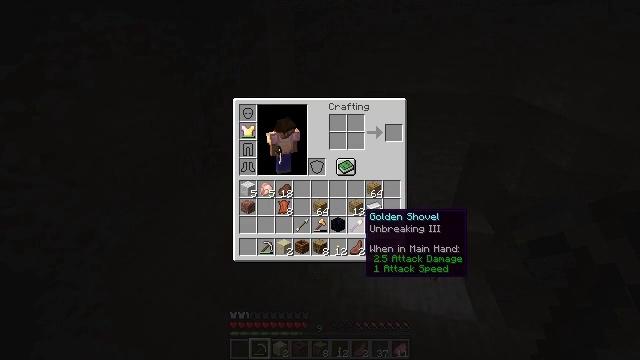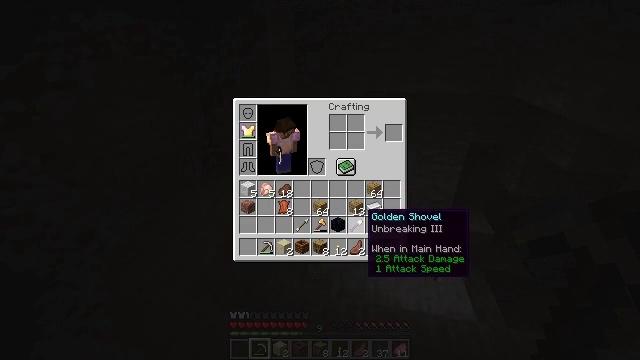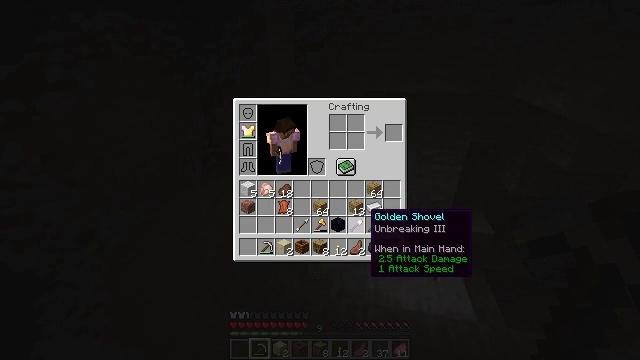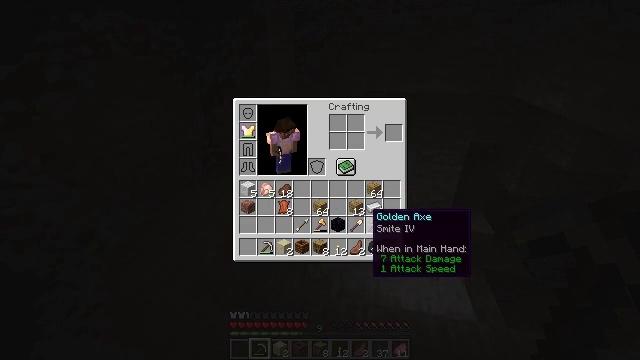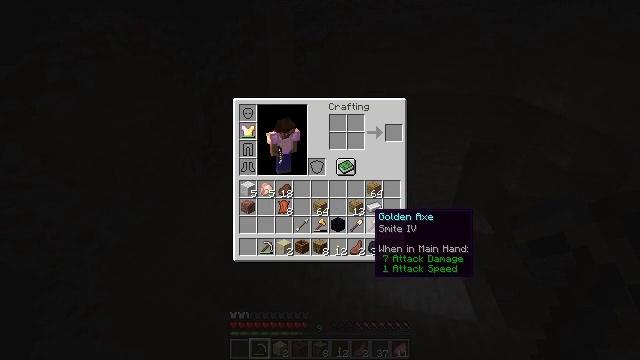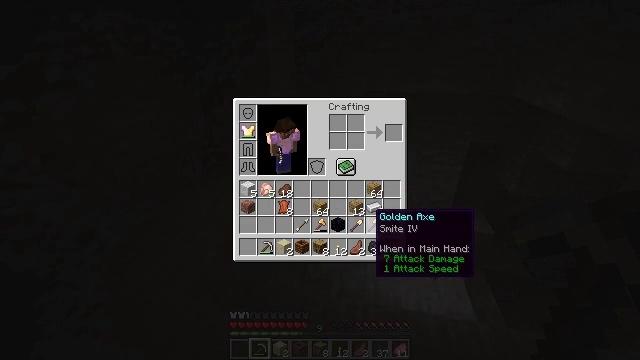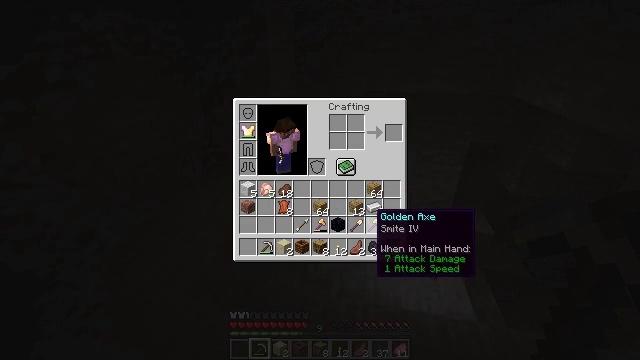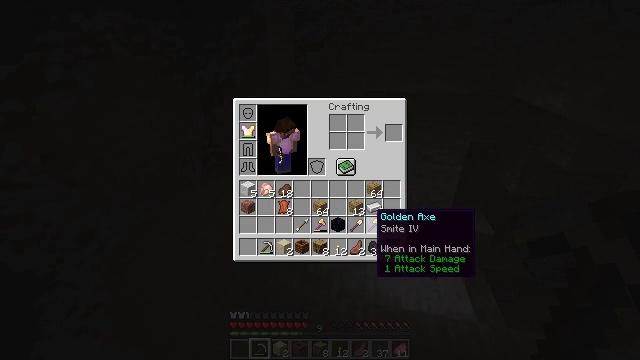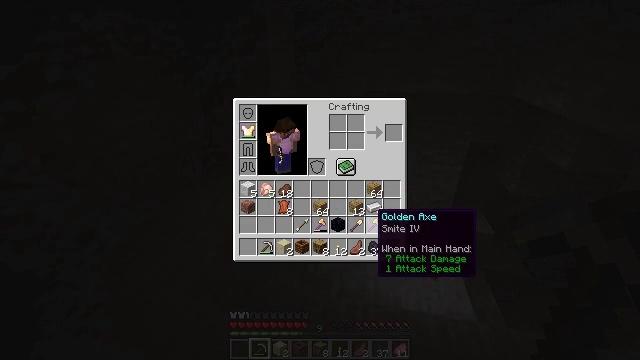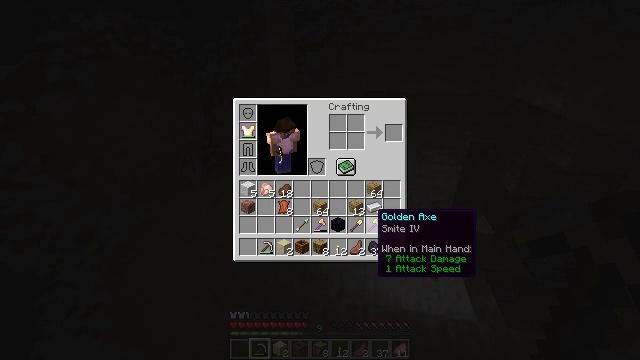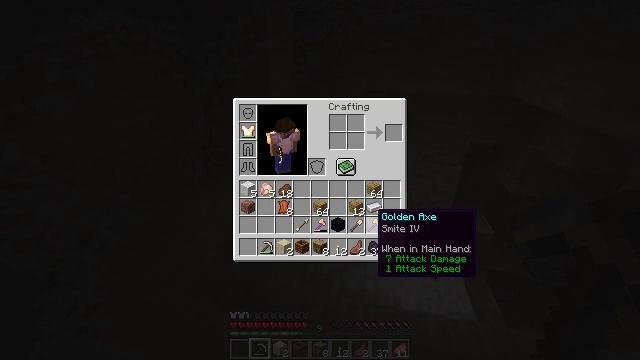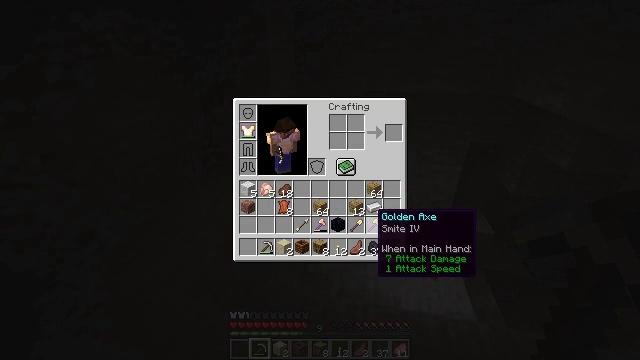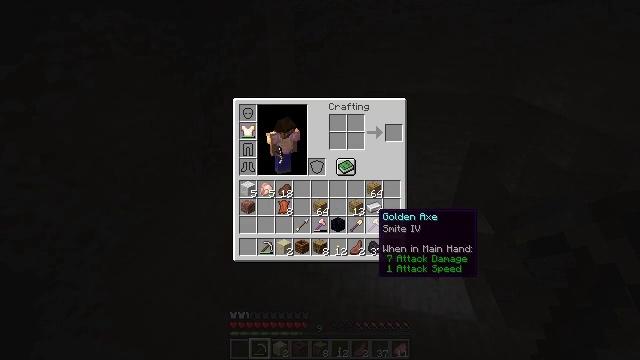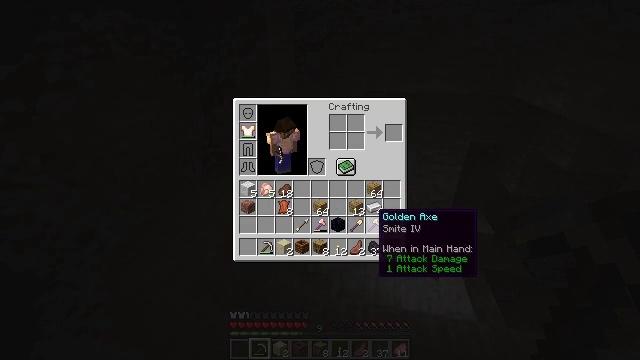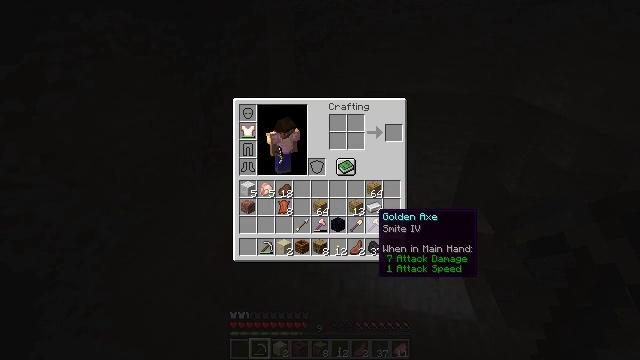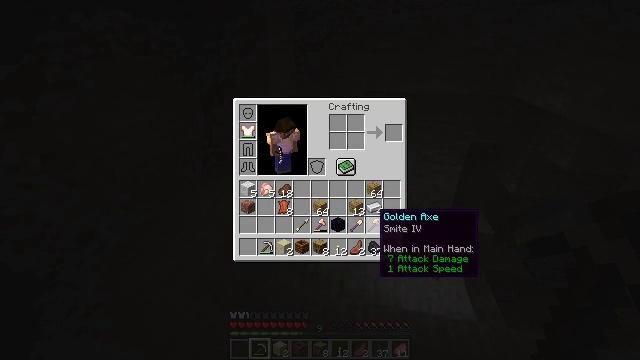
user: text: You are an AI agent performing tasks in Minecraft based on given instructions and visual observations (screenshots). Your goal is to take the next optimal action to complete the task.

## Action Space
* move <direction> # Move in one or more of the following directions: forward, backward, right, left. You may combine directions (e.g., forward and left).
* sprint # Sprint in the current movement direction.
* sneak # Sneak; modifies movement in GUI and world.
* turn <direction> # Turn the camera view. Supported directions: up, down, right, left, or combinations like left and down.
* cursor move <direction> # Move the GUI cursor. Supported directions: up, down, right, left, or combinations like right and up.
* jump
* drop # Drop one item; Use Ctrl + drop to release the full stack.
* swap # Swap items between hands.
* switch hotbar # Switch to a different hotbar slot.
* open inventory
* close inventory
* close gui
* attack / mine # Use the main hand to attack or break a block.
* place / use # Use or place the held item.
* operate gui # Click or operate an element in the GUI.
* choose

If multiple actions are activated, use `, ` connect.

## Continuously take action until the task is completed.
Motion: motion action
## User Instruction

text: Drop a golden axe.
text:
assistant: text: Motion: sprint
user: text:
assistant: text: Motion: sprint
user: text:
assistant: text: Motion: sprint
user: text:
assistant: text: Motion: sprint
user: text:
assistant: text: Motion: sprint
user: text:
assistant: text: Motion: sprint
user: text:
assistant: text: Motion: sprint
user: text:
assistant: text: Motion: sprint
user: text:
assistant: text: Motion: sprint
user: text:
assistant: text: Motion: sprint
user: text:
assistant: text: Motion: sprint
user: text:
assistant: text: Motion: sprint
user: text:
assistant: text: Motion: sprint
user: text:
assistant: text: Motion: sprint
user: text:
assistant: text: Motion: sprint
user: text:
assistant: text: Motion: sprint
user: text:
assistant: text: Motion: sprint
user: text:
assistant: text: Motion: sprint
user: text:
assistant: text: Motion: sprint
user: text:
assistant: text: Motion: sprint
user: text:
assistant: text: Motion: sprint
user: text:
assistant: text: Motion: sprint
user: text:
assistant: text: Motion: sprint
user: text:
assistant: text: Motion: sprint
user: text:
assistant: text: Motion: sprint
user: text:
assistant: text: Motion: sprint
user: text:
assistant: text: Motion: sprint
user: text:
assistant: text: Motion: sprint
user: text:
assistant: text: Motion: sprint
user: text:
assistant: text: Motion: sprint